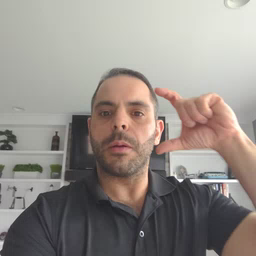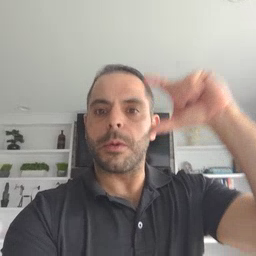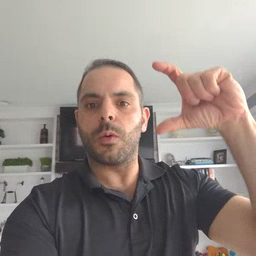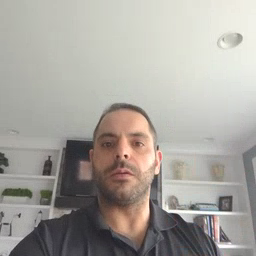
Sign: moon